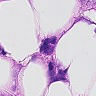
Metastatic tissue present: yes